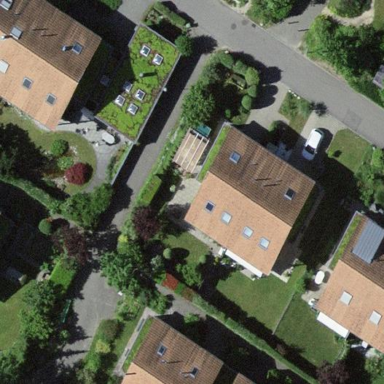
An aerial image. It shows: Terrace-style building with gabled roof.